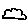
Label: cloud